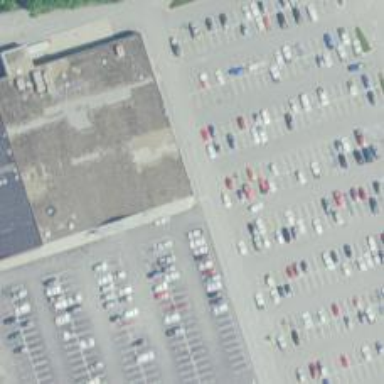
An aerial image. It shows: Supermarket.